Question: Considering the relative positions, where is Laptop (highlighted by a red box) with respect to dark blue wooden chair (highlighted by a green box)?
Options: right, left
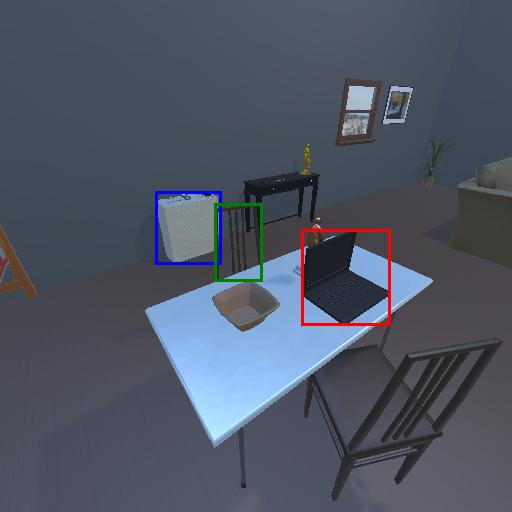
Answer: right